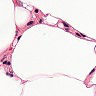
Metastatic tissue present: no